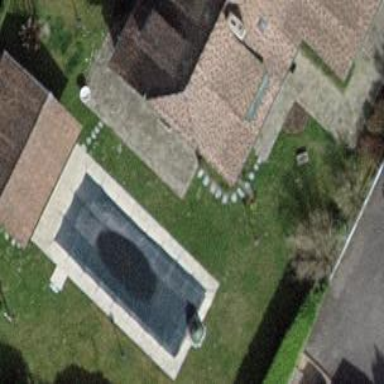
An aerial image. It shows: Swimming pool located in leisure land.